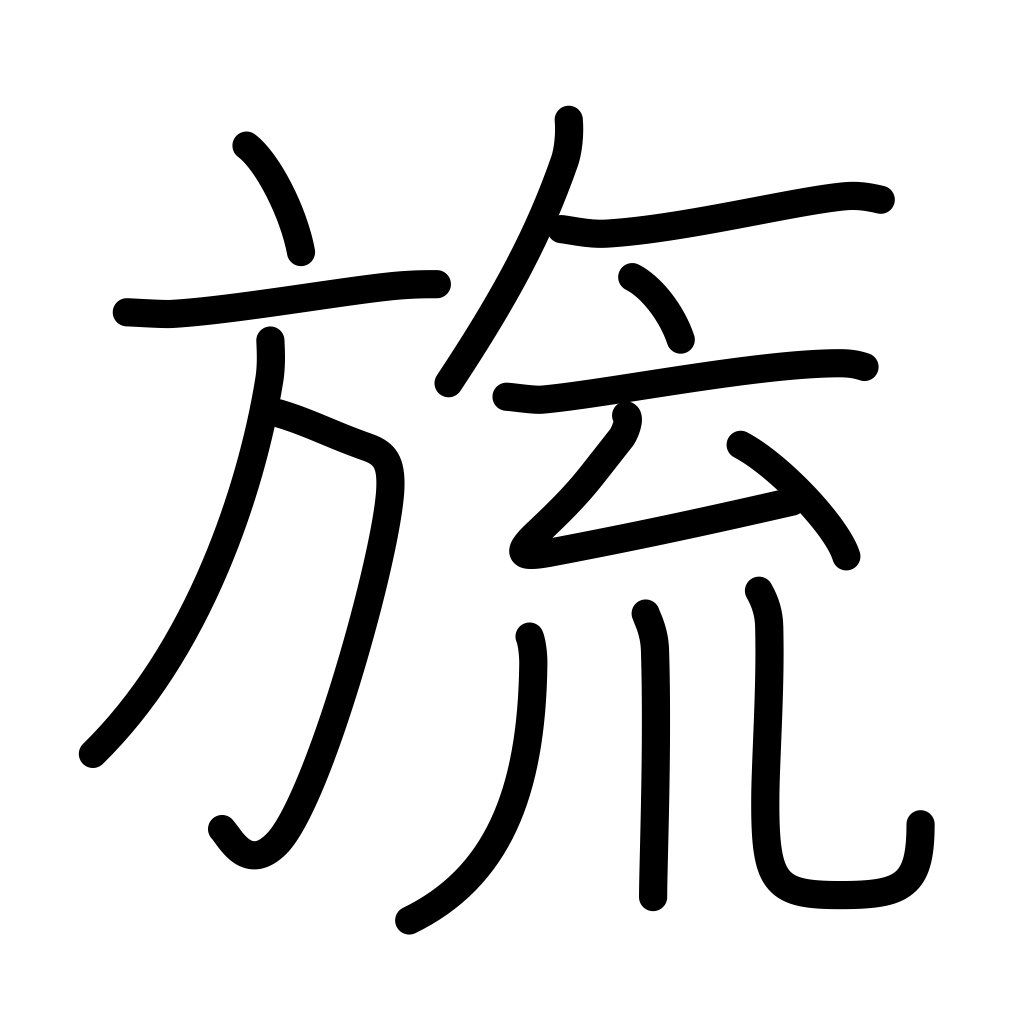
Meaning: counter for flags